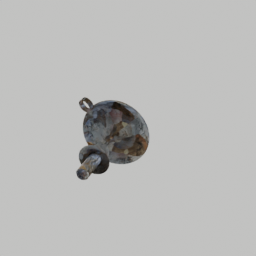
Label: decoration